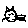
Label: cat